Field crop: maize
Growth stage: 2
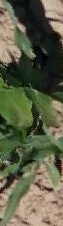
Species: maize